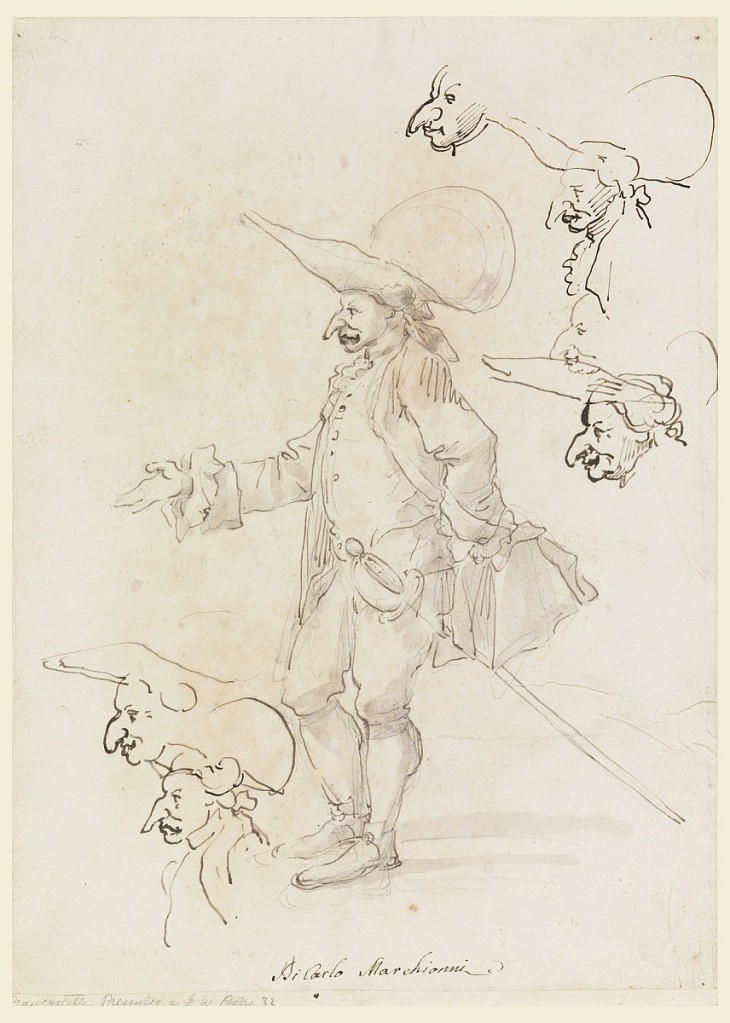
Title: Caricatures
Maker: Carlo Marchionni, Italian, 1702–1786
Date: ca. 1725–75
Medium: Graphite, pen, brush and sepia ink on laid paper
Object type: Drawing
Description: A man, standing, with a large nose, hat and sword; six other sketches with heads as caricatures.